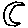
Label: moon